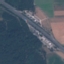
Label: Highway